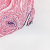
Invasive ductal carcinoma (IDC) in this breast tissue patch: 0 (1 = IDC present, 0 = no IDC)